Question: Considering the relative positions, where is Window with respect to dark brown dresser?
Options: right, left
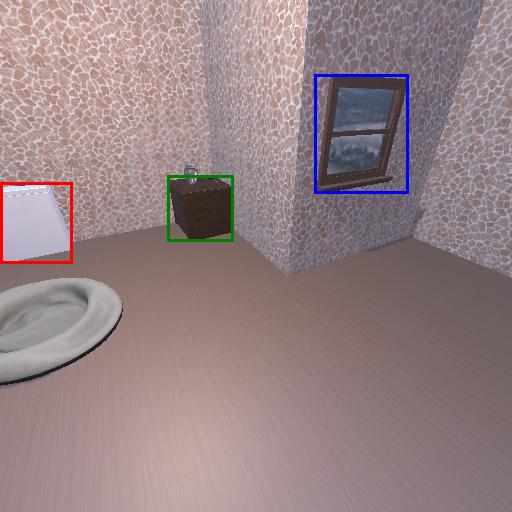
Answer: right